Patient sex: M
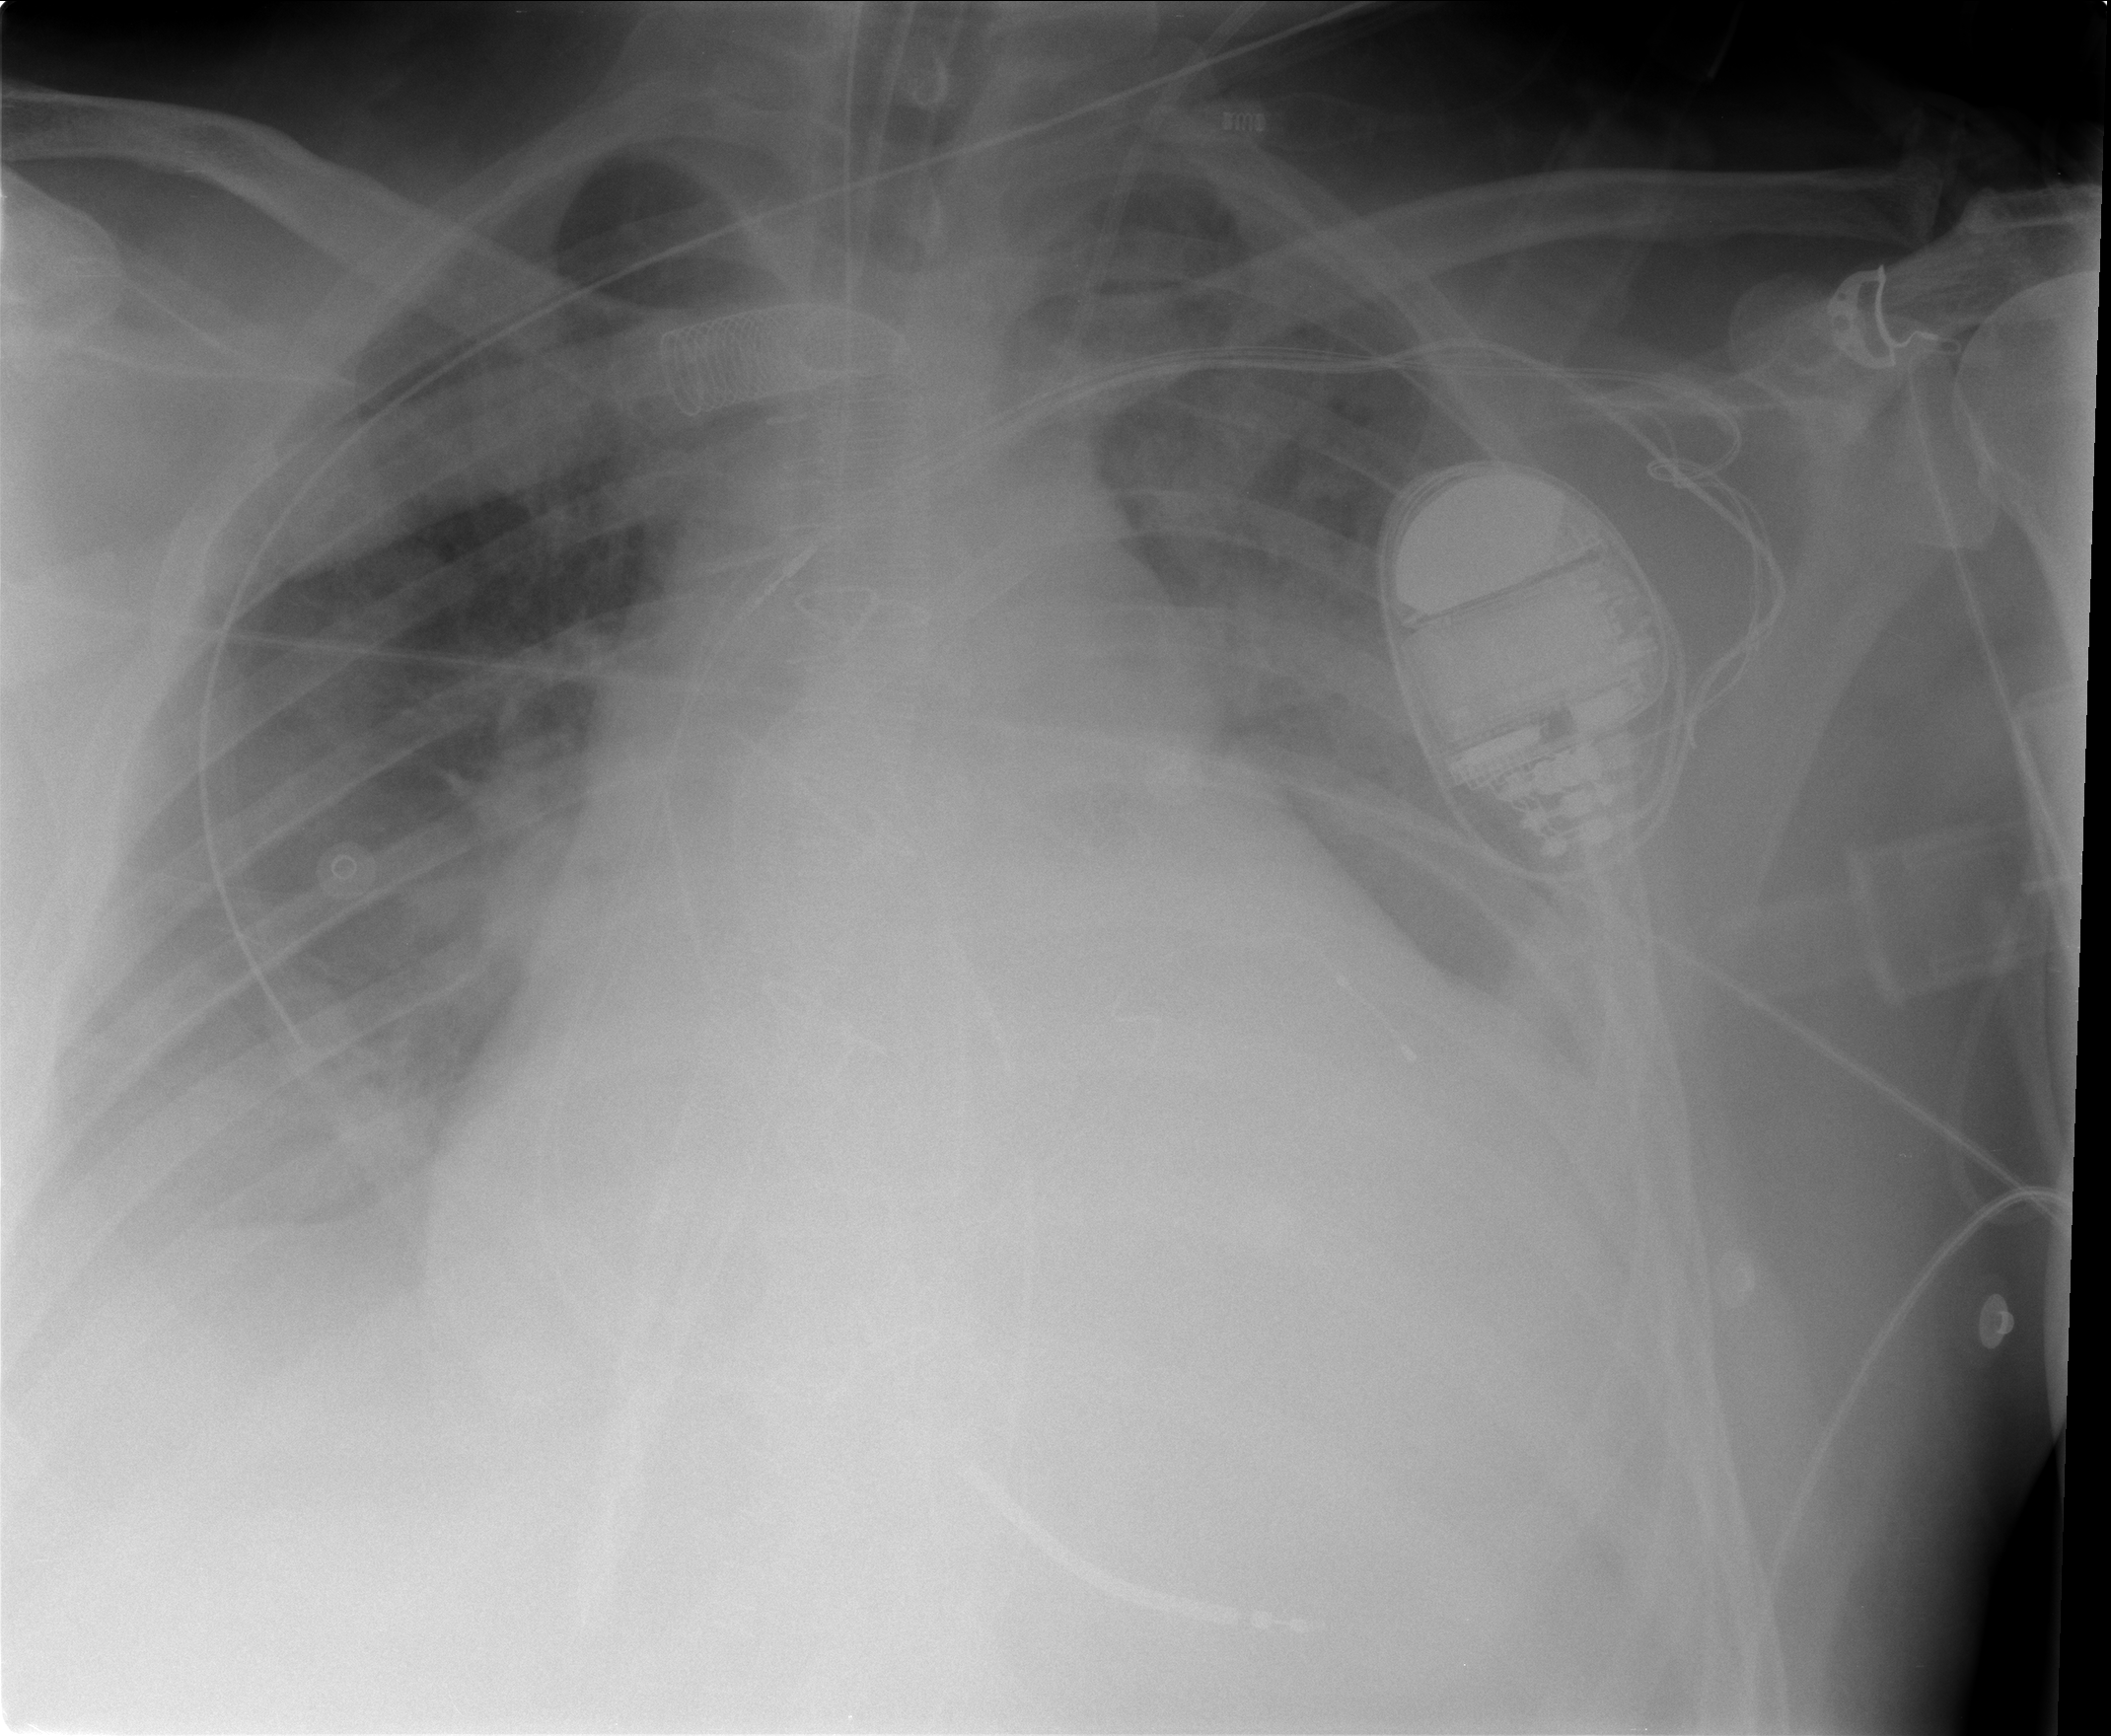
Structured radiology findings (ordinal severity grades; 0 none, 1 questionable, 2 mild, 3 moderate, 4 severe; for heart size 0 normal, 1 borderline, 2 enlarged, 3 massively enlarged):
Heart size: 3
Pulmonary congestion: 2
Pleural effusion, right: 3
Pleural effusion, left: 3
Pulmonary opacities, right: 1
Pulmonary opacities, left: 3
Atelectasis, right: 2
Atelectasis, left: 3